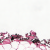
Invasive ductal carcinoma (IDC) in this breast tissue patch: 0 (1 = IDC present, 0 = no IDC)